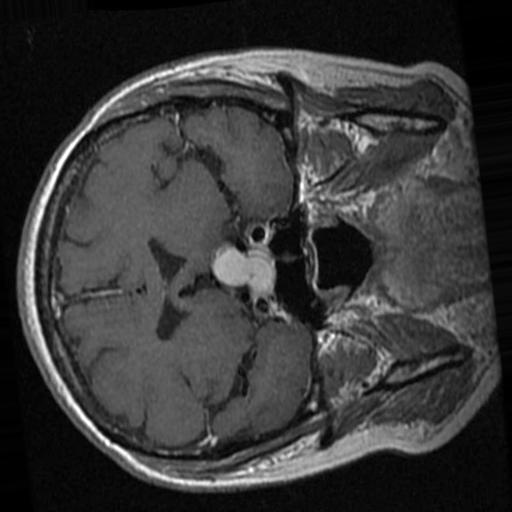
Label: brain_tumor